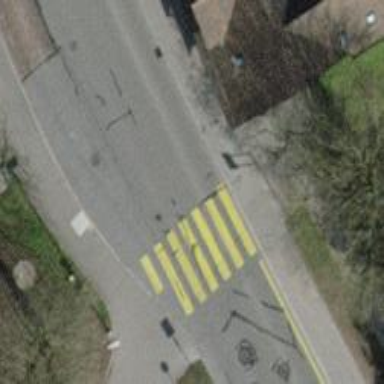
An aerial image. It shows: Public transport stop position.